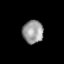
Tissue: lung
Cell type: Epithelial cells
Senescence score: 0.1242
Nuclear area (px): 472
Mean DAPI intensity: 152.011